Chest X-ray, PA view. Patient: 59 years old, sex M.
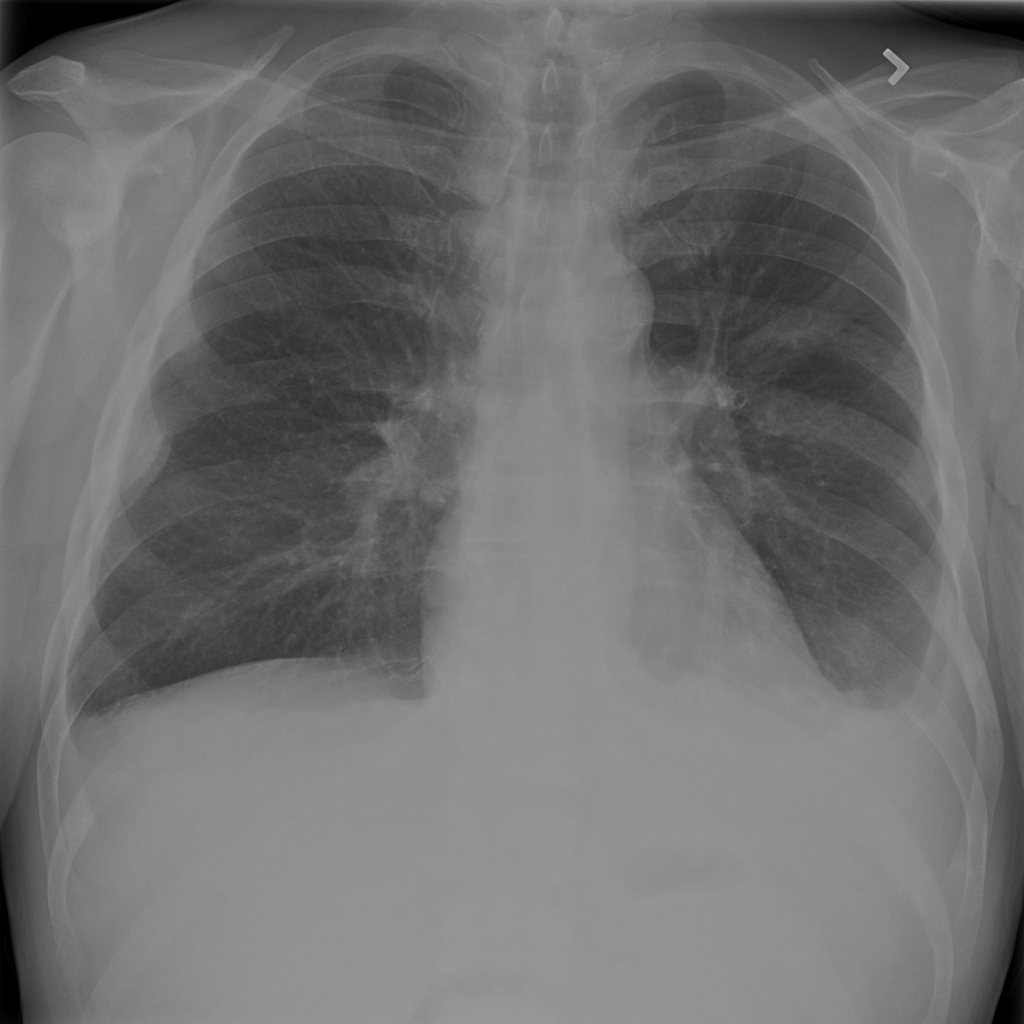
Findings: Effusion